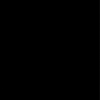
Label: dusty